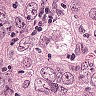
Metastatic tissue present: yes